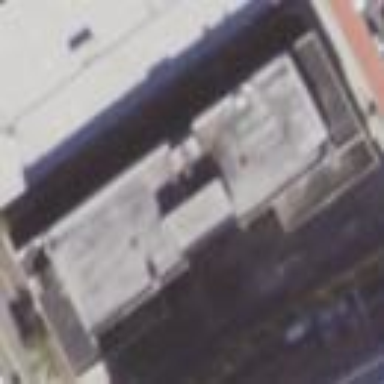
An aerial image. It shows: Social centre building.